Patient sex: M
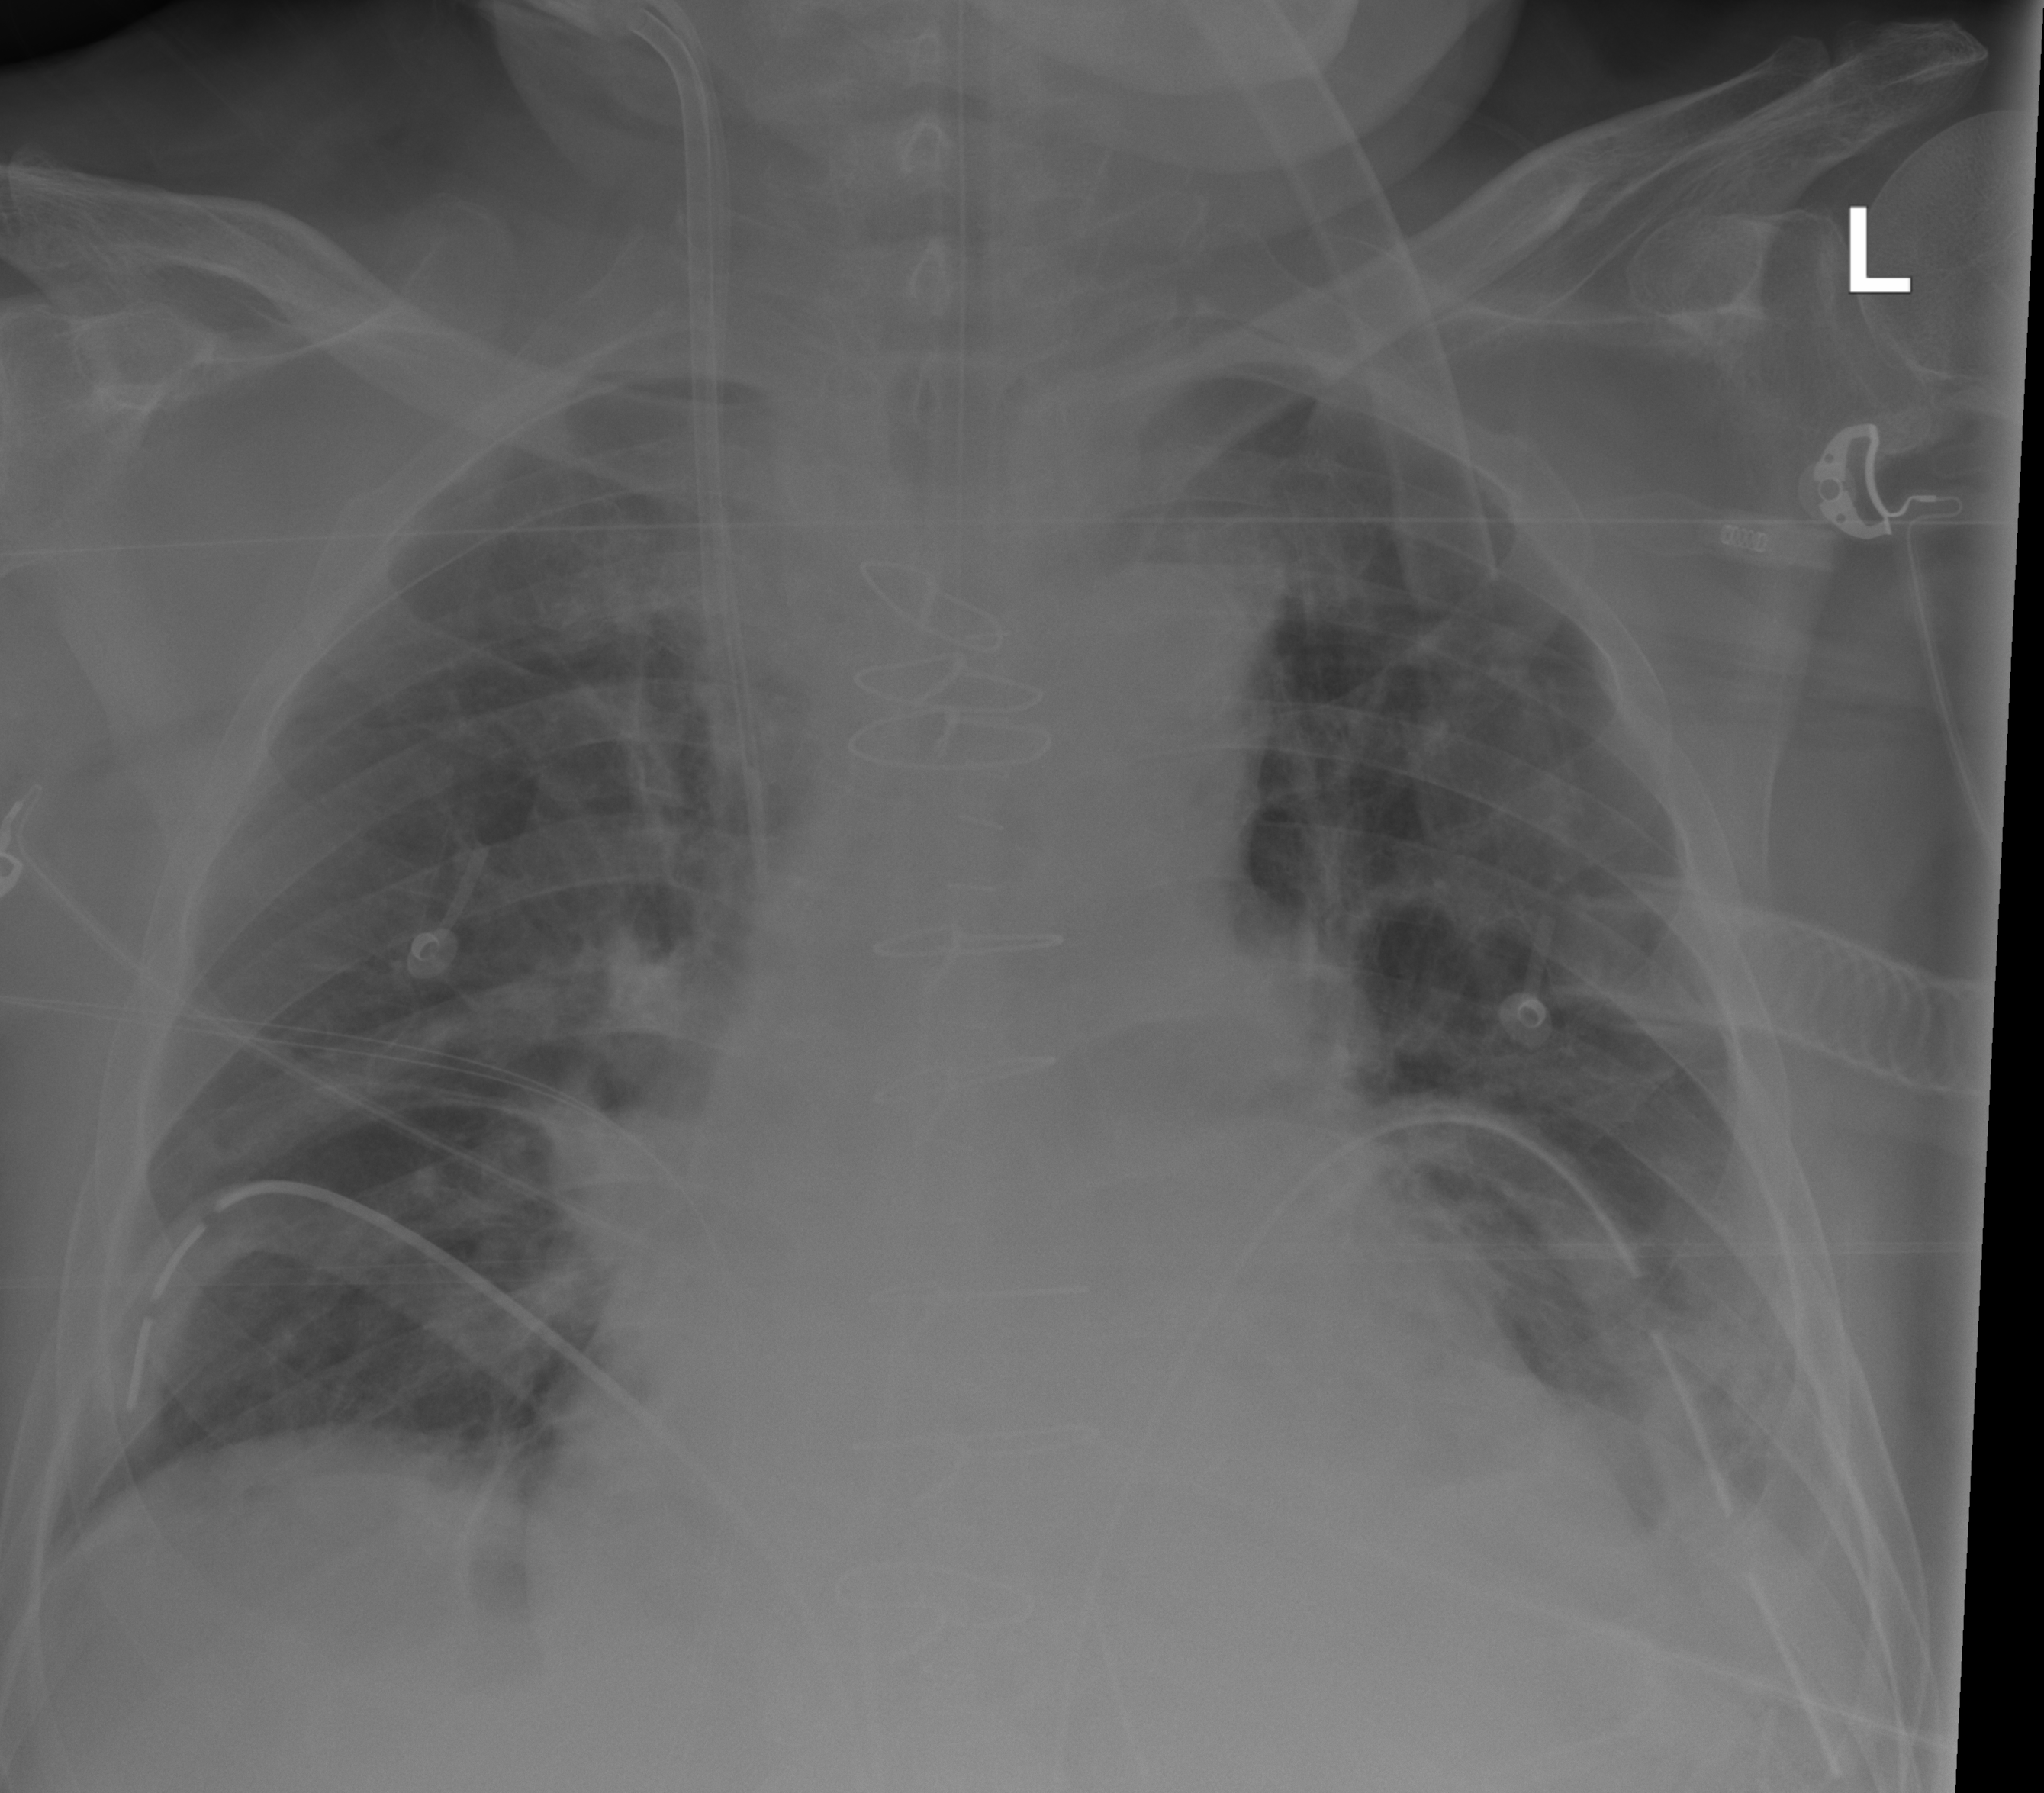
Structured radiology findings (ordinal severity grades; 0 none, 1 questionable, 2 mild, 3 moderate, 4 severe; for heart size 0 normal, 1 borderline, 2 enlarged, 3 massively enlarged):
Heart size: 2
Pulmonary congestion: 2
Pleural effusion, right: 0
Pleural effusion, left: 2
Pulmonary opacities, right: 0
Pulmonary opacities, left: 0
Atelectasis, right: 0
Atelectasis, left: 2